Field crop: maize
Growth stage: 2
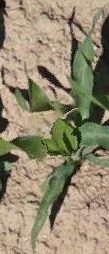
Species: maize